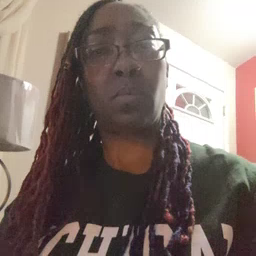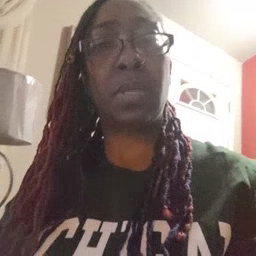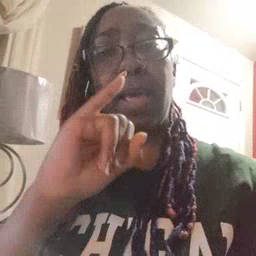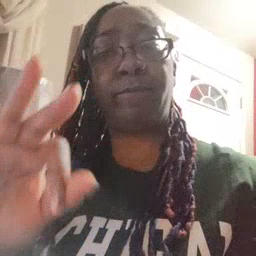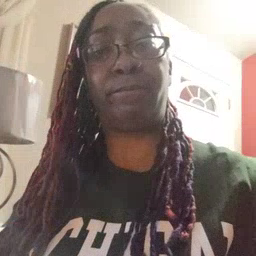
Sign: if